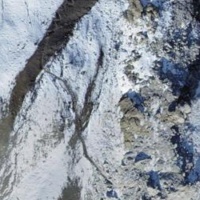
EUNIS habitat code: 48
Species observed at this site:
Ranunculus glacialis